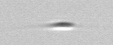
Label: Cylindrotheca_morphotype1